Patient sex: M
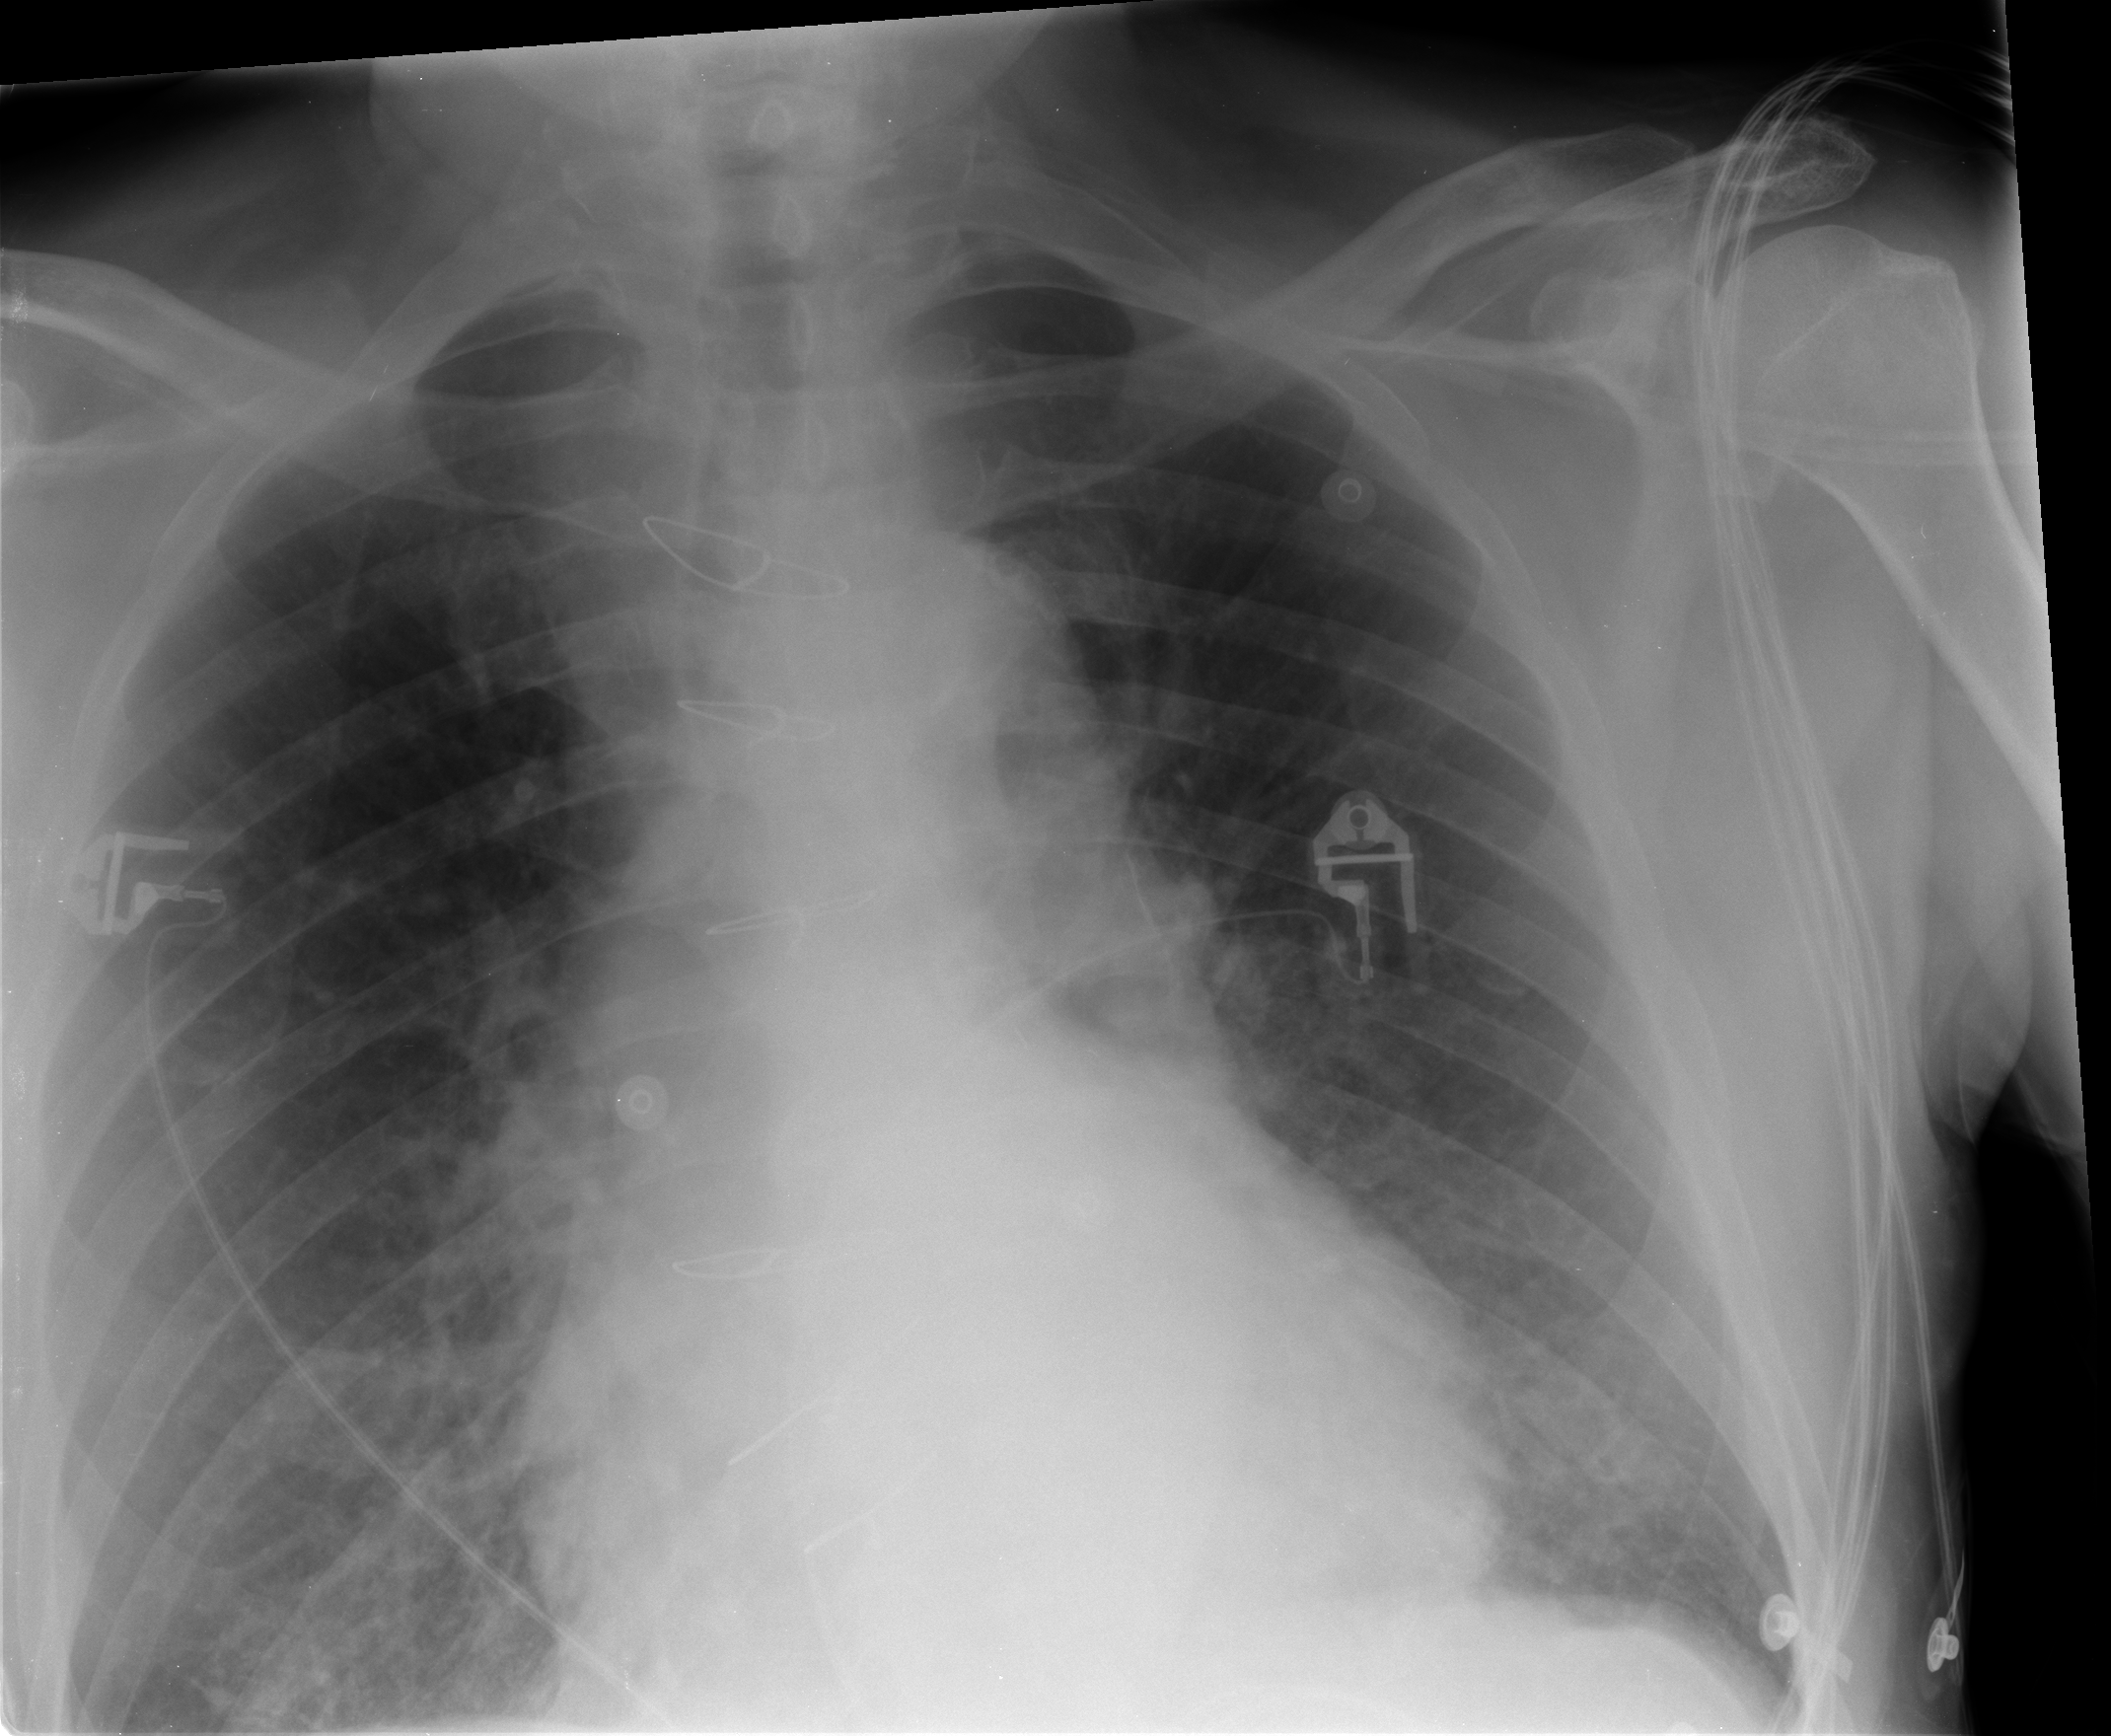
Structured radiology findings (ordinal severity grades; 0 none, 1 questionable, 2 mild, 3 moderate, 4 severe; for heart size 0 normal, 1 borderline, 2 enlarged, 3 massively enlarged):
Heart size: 0
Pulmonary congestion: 0
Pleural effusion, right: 0
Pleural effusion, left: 0
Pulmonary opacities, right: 0
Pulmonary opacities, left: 0
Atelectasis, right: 2
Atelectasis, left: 0